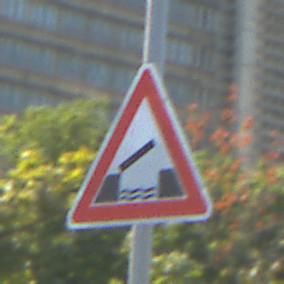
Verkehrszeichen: BeweglicheBruecke
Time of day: Midday
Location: Outdoor (Urban)
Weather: Clear
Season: NotSpecified
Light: Natural